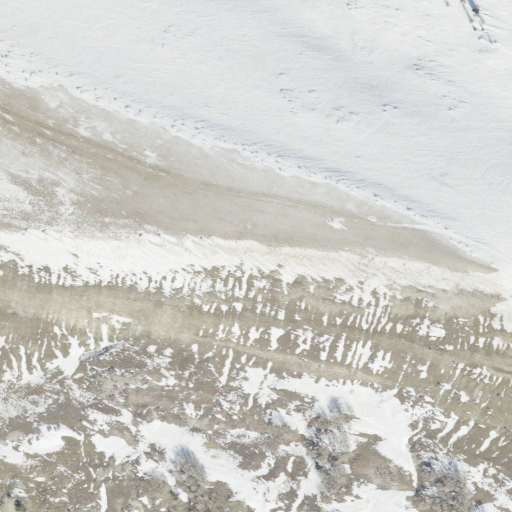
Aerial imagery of ridge(s) in Utah named Trail Ridge containing shrub, open development, evergreen forest, grassland, deciduous forest, and low intensity development